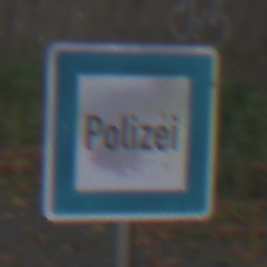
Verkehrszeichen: Polizei
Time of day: MorningAfternoon
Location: Outdoor (Suburban)
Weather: PartlyCloudy
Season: NotSpecified
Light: Natural